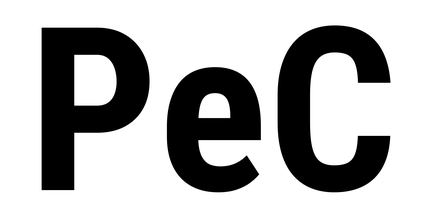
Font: Roboto_Condensed_Bold